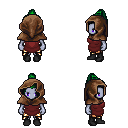
a pixel art fantasy rpg character, female body template, dark elf, purple skin, maroon tunic, gold greaves, green long topknot hairstyle, cloth hood, black shoes, four views (front, back, left, right), 2x2 character sprite sheet, small pixel art, hard edges, no anti-aliasing